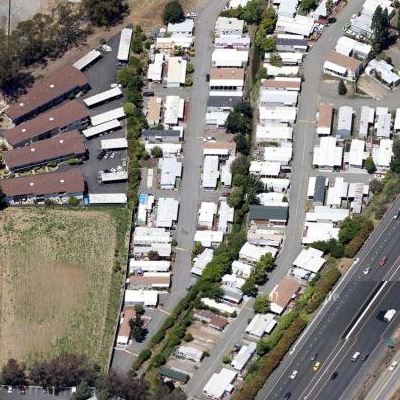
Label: Resident